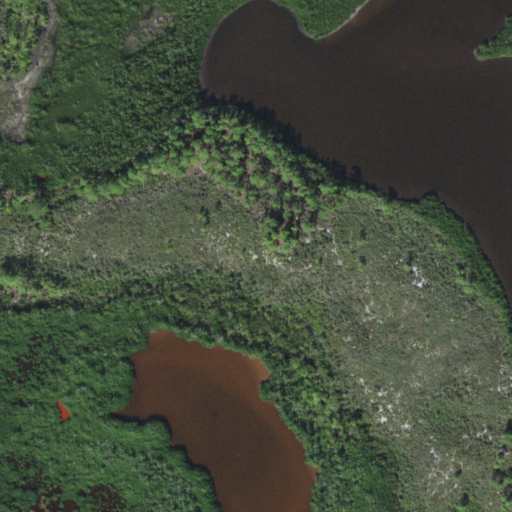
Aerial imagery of mountain in Florida named Sand Hill containing woody wetlands, open water, and herbaceous wetlands